如图，由小正方形组成的$7\times7$网格，每个小正方形的顶点叫做格点，仅用无刻度的直尺在给定网格中完成画图．

\vspace{0.3cm}
\noindent\textbf{(1) 在图①中，$A$、$B$、$C$三点是格点，请你画出经过$A$、$B$、$C$三点的圆的圆心$O$，并在$\overset{\frown}{AB}$上作点$D$，使$AD = AC$；}
\noindent\textbf{(2) 在图②中，$\odot O$经过格点$A$、格点$B$和格点$C$，圆心$O$也在格点上，点$D$是$\odot O$和网格线的交点，连接$AB$，$BD$，请在$AD$上作点$E$，使$BE$平分$\angle ABD$，并在$BC$上作点$F$，使得$CF \parallel BD$．}
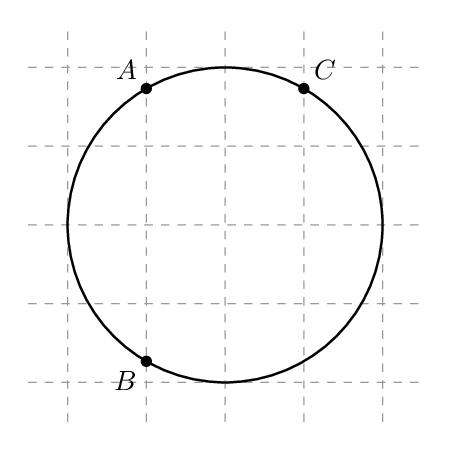
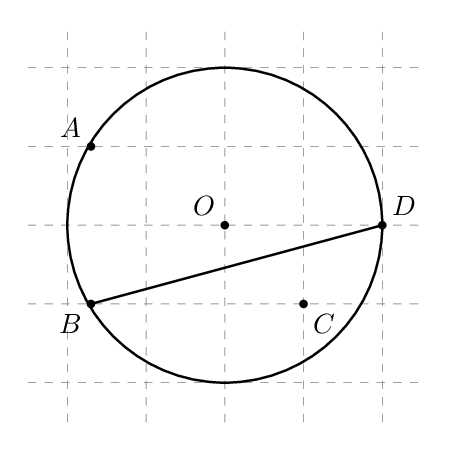
【解答】
\vspace{0.5cm}
\noindent\textbf{【答案】(1) 见解析}
\noindent\textbf{(2) 见解析}

\vspace{0.5cm}
\noindent\textbf{【分析】本题考查了网格作图，垂径定理，三角形中位线的性质，等弧对等角，熟练掌握圆的相关性质是解题的关键；}
\noindent\textbf{(1) 连接$AN$,$BC$交于点$O$，则$O$即为圆心，取$3\times5$的格点$M$，连接$CM$，则$CM \perp AN$，连接$AD$，根据垂径定理即可得出$AD = AC$；}
\noindent\textbf{(2) 根据网格的特点取$AD$的中点$P$，连接$OP$并延长交$\odot O$于点$Q$，连接$BQ$交$AD$于点$E$，根据垂径定理可得$\overset{\frown}{AQ} = \overset{\frown}{DQ}$，则$\angle ABE = \angle DBE$；}
\noindent\textbf{连接$DC$并延长交网格线于点$H$，则$DC = CH$，连接$BH$交网格线于点$G$，则$BG = GH$，连接$CG$交$BC$于点$F$，则$CF\parallel BD$，即可求解．}

\vspace{0.5cm}
\noindent\textbf{【详解】(1) 如图，连接$AN$,$BC$交于点$O$，则$O$即为圆心，取$3\times5$的格点$M$，连接$CM$，则$CM \perp AN$，连接$AD$，则$AD = AC$；}

\vspace{0.3cm}
\noindent\textbf{(2) 如图，根据网格的特点取$AD$的中点$P$，连接$OP$并延长交$\odot O$于点$Q$，连接$BQ$交$AD$于点$E$，根据垂径定理可得$\overset{\frown}{AQ} = \overset{\frown}{DQ}$，则$\angle ABE = \angle DBE$；}
\noindent\textbf{连接$DC$并延长交网格线于点$H$，则$DC = CH$，连接$BH$交网格线于点$G$，则$BG = GH$，连接$CG$交$\overset{\frown}{BC}$于点$F$，则$CF\parallel BD$；}

\noindent\textbf{理由如下，根据网格的特点取$AD$的中点$P$，连接$OP$并延长交$\odot O$于点$Q$，连接$BQ$交$AD$于点$E$，根据垂径定理可得$\overset{\frown}{AQ} = \overset{\frown}{DQ}$，则$\angle ABE = \angle DBE$；}
\noindent\textbf{根据$CH = CD$,$GB = GH$，则$GC$是$\triangle HBD$的中位线，则$CF\parallel BD$；}
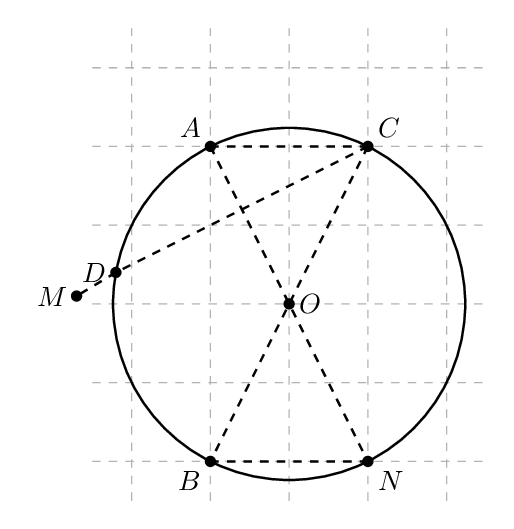
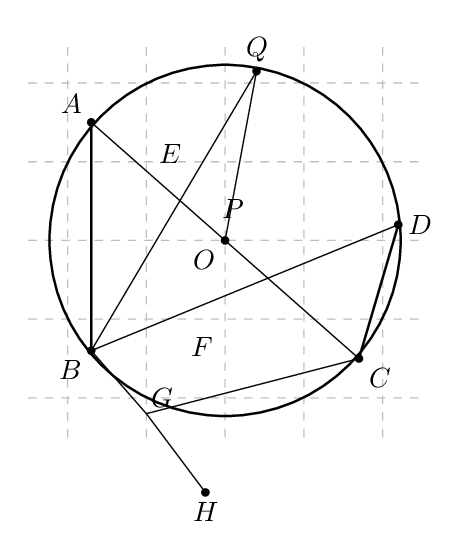